Field crop: tomato
Growth stage: 2
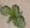
Species: solanum